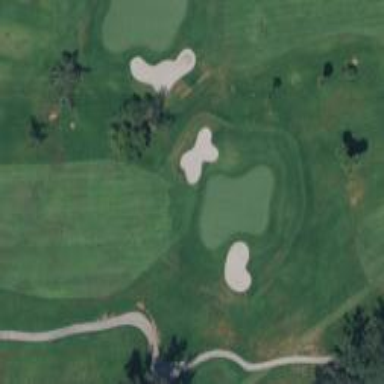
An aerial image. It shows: Golf hole.